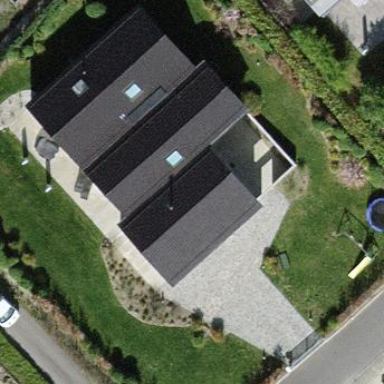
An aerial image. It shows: Simple house.